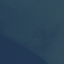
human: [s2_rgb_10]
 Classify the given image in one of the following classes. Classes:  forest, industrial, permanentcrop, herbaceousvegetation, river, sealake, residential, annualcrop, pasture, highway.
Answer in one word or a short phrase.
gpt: SeaLake